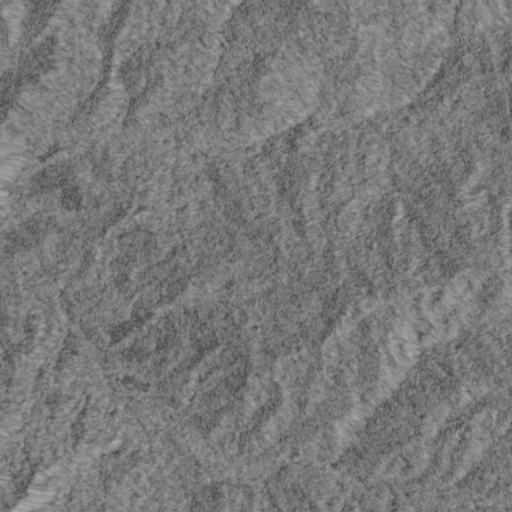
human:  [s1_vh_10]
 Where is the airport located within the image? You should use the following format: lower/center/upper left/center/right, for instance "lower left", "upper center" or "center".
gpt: The airport is located in the lower left of the image.
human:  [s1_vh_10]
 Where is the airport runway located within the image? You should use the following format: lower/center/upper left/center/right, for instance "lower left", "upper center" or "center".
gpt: The airport runway is located in the lower left of the image.
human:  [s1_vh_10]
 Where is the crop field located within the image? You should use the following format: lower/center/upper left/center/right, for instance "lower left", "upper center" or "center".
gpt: The crop field is located in the upper left of the image.
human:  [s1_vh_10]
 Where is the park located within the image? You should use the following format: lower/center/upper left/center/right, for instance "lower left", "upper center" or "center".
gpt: The park is located in the upper center of the image.
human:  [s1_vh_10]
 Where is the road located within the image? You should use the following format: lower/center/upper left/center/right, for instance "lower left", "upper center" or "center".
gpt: There is no road in the image.

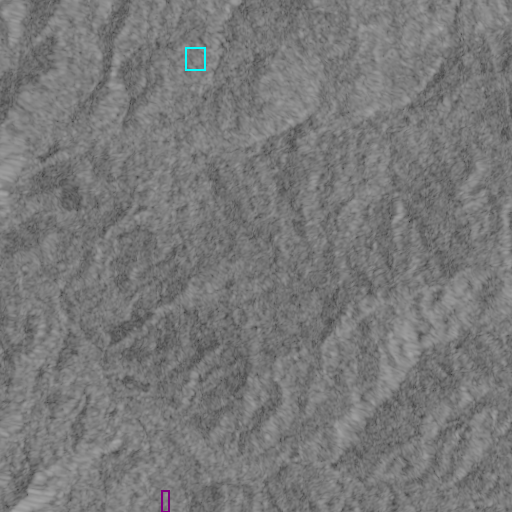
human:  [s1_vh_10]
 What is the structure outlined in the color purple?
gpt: The structure outlined in purple is an airport.
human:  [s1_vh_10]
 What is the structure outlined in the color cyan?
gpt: The structure outlined in cyan is a crop field.
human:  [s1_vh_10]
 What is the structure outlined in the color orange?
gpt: There is no orange outline.